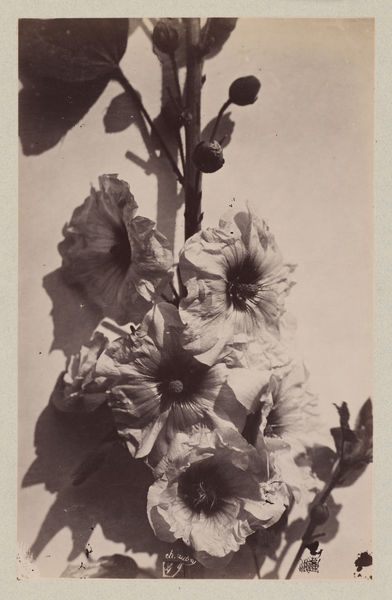
Titel: bloemstilleven met stokroos
Künstler: Charles Aubry
Standort: Amsterdam
Institution: Rijksmuseum
Schlagwörter: schatten, blume, schwarz, weiss, blüte, blüten, wand, sonne, nah, foto, stiel, plastisch, stengel, stängel, knospe, knospen, bläter, hibiskus, malve, clematis